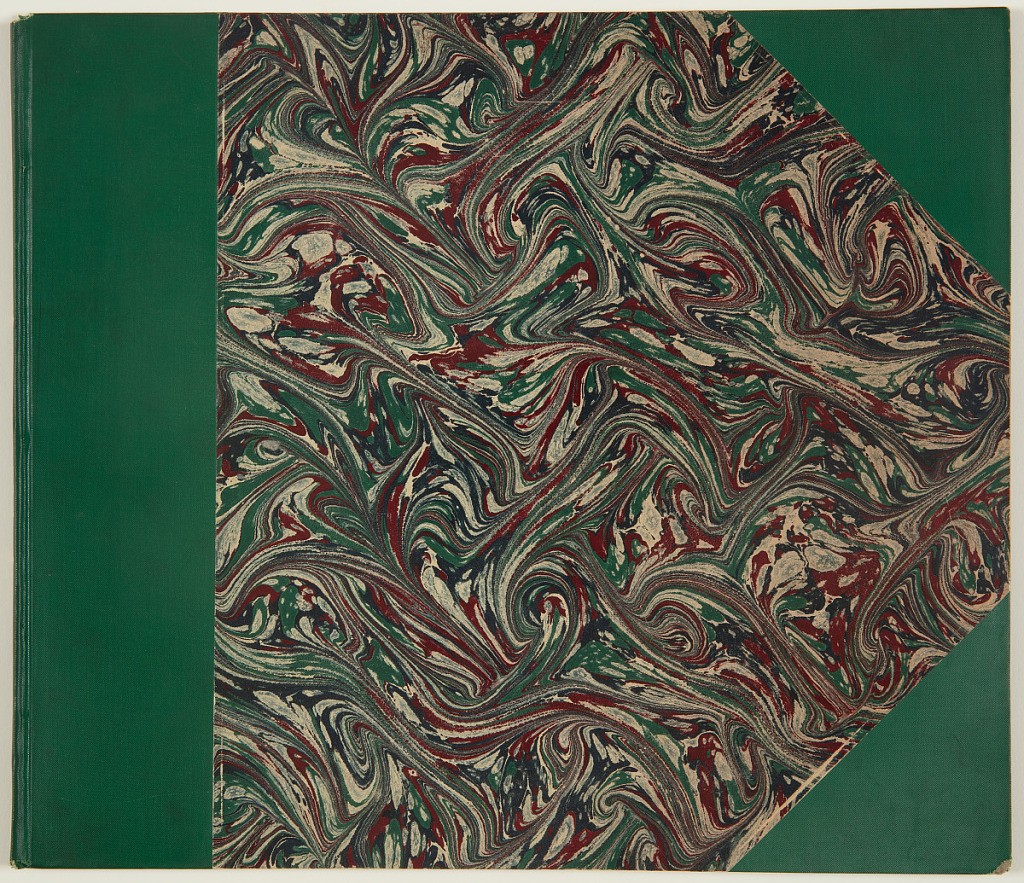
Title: Les quatre saisons
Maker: François Boucher, French, 1703–1770
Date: ca. 1754–86
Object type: Album
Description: An album of allegorical plates representing the four seasons featuring putti (children) within landscapes, with verses lettered below.